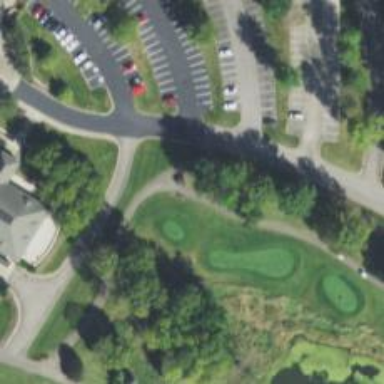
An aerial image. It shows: Path for both road and golf.